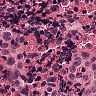
Metastatic tissue present: no